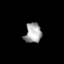
Tissue: lung
Cell type: Endothelial cells
Senescence score: 0.6661
Nuclear area (px): 327
Mean DAPI intensity: 163.086